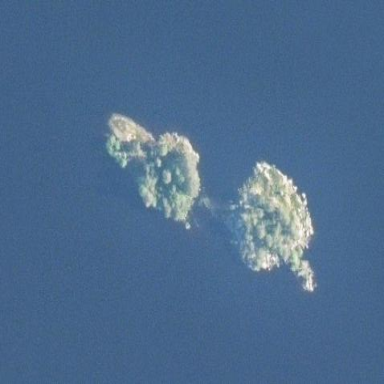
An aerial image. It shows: Island.